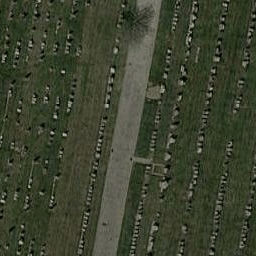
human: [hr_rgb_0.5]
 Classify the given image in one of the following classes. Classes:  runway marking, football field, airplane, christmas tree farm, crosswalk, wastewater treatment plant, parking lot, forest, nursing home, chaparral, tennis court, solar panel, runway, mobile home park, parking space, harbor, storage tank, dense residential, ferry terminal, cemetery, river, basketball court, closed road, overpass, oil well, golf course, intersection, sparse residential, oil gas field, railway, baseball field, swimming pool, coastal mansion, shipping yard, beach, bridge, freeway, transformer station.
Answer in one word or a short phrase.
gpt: cemetery